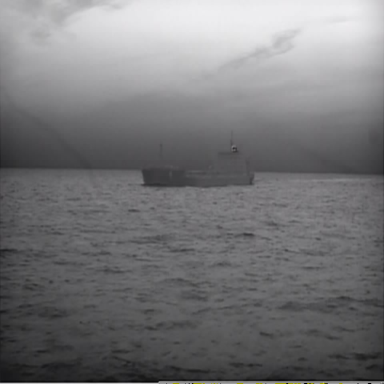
There is a liner in the infrared image.